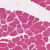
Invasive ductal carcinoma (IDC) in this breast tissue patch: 0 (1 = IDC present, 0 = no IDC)